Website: walmart
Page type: review-order
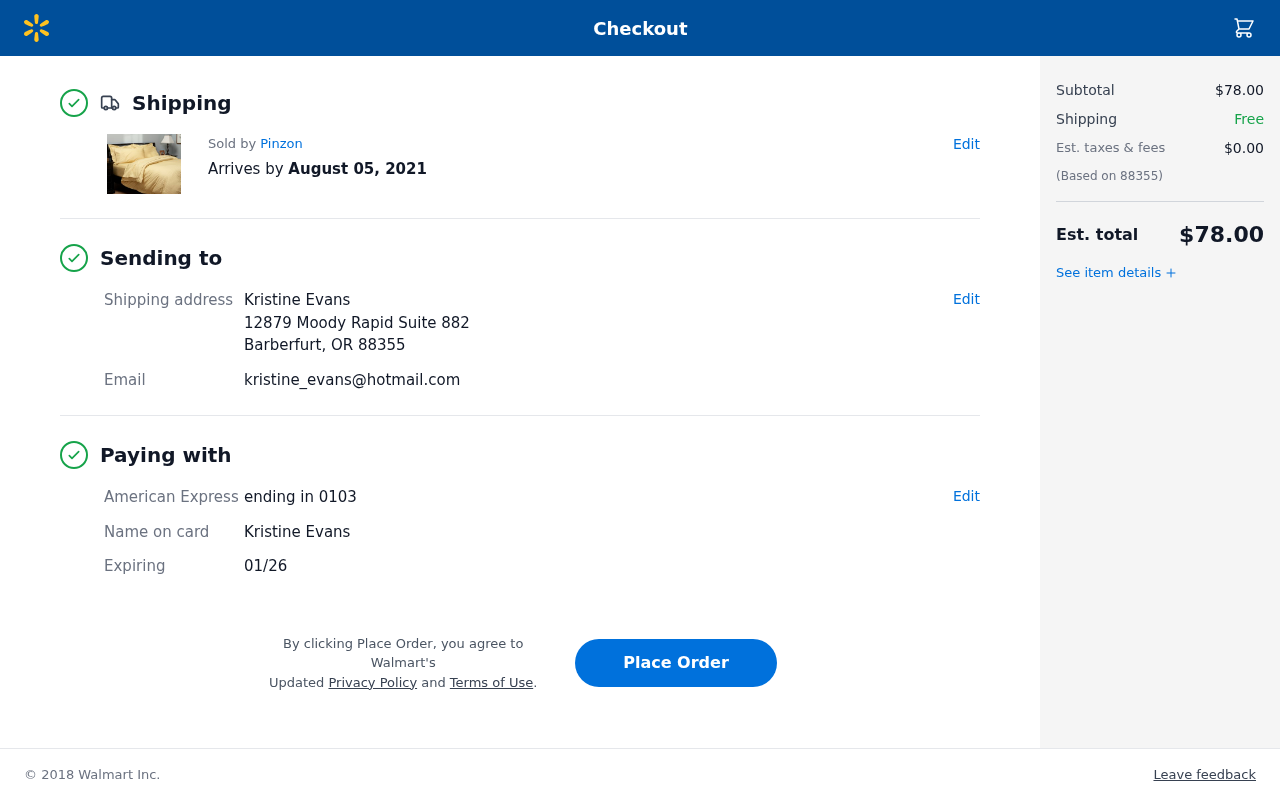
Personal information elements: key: PII_CARD_EXPIRY
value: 01/26
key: PII_CARD_LAST4
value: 0103
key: PII_CARD_TYPE
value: American Express
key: PII_CITY_STATE_ZIP
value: Barberfurt, OR 88355
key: PII_EMAIL
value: kristine_evans@hotmail.com
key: PII_FULLNAME
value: Kristine Evans
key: PII_FULLNAME2
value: Kristine Evans
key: PII_POSTCODE
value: (Based on 88355)
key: PII_STREET
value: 12879 Moody Rapid Suite 882
Product elements: key: PRODUCT1_BRAND
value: Pinzon
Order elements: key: ORDER_DELIVERY_DATE
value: August 05, 2021
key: ORDER_SUBTOTAL
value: $78.00
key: ORDER_TAX
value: $0.00
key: ORDER_TOTAL
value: $78.00